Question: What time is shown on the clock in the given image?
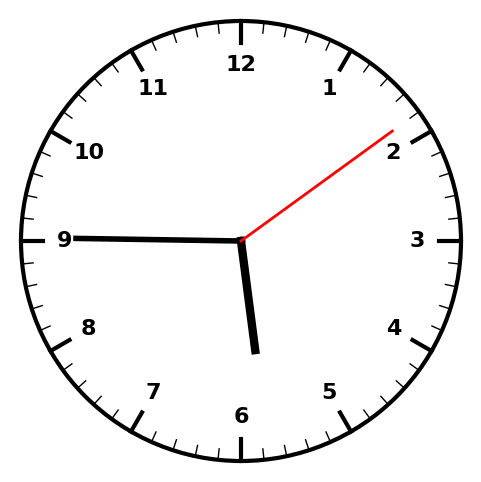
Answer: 05:45:09